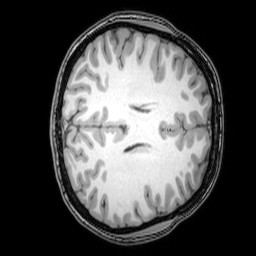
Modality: T1w
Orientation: axial
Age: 22
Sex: female
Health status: healthy
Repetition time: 0.081 s
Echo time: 0.037 s